Question: I have some image buttons in my android project. but they have some gray margins like this pic(I take this pic from real device):

How can I remove them??
I used this code but it doesn't have any effect.
'''
ib.setAdjustViewBounds(true);
'''
Image buttons just defined in java and I don't have them on xml.
'''
ib = new ImageButton(this);
ib.setImageResource(R.drawable.image);
ib.setAdjustViewBounds(true);
ib.setLayoutParams(ibrllp);
'''
How can I remove this additional gray margin?
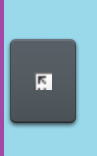
Answer: Set your image button background is null. eg.
'''
ib.setBackground(null);
'''